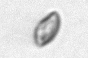
Label: Cryptophyta